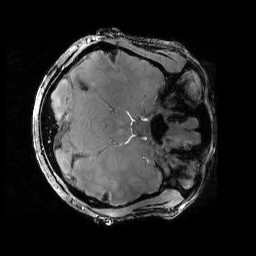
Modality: PDw
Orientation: axial
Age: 24
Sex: female
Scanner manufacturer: siemens
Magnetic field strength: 6.98 T
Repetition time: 1.78 s
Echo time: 0.00386 s